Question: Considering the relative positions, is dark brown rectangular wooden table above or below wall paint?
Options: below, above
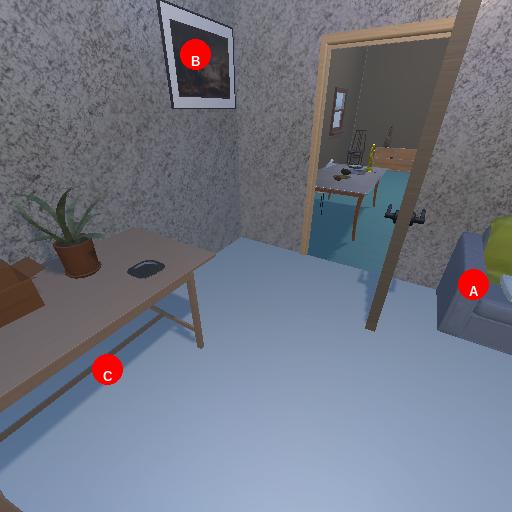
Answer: below